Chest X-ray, PA view. Patient: 31 years old, sex F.
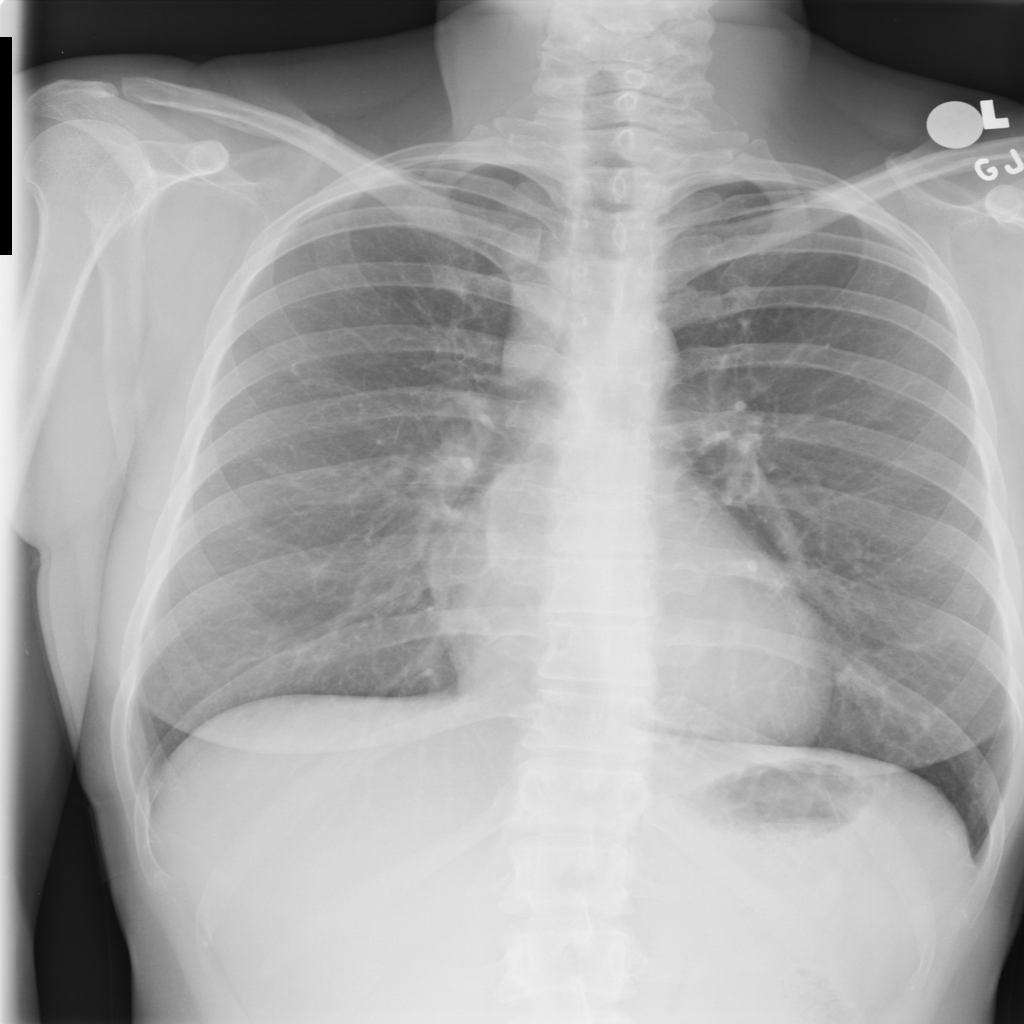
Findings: No Finding